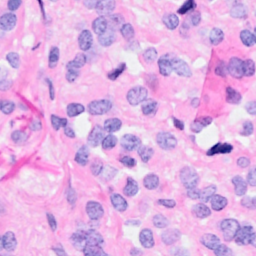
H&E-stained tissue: Breast